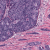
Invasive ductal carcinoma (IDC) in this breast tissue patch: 0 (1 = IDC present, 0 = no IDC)